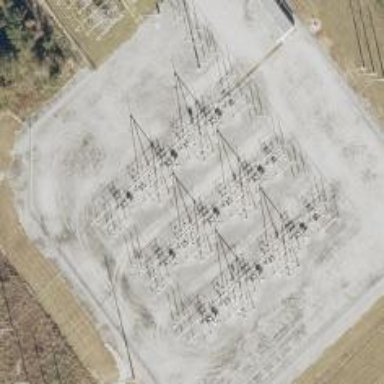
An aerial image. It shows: Switch used for power control.